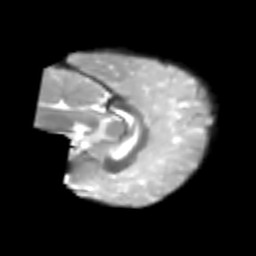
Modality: T2w
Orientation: sagittal
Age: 7
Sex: male
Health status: healthy